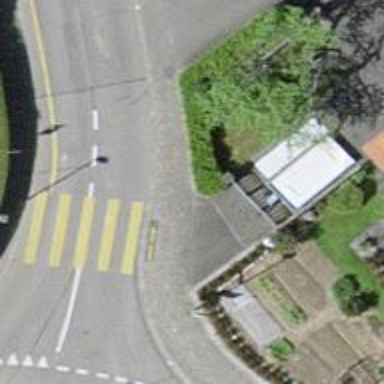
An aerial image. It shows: Bus stop along the road.